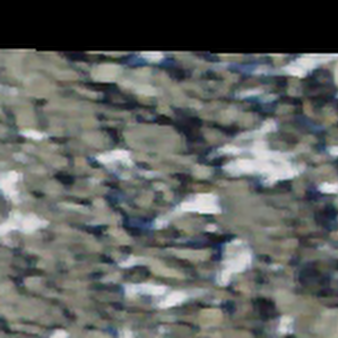
Label: other